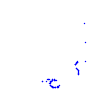
Particle: pion